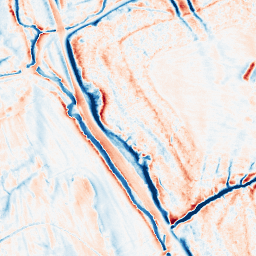
Category: classical
Decomposition family: gaussian_anisotropic
Decomposition parameters: sigma_x: 5
sigma_y: 2
Upsampling method: cubic_catmull_rom
Upsampling parameters: scale: 2
Upsampling scale: 2